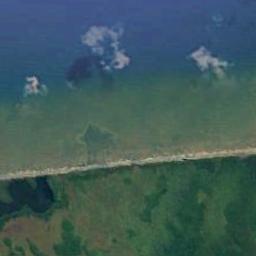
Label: beach